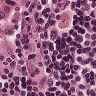
Metastatic tissue present: yes